Chest X-ray:
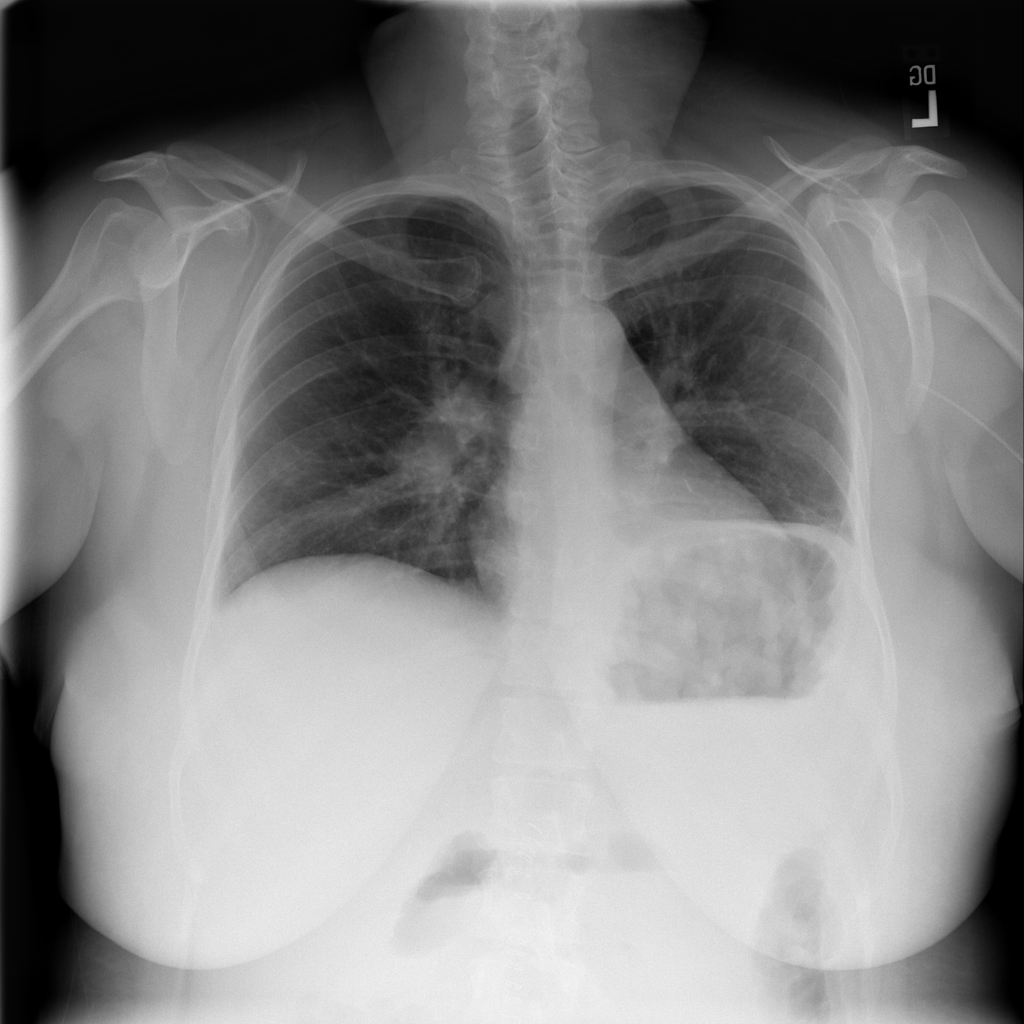
Findings: Fracture, Effusion
No abnormal finding: no